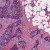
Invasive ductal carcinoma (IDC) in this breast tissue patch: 1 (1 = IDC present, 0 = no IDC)